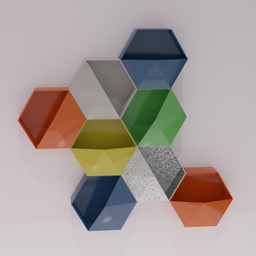
Label: furniture